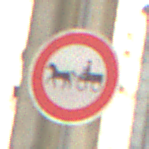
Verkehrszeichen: VerbotGespannfuhrwerke
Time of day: MorningAfternoon
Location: Roofed (Suburban)
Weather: PartlyCloudy
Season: Winter
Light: Natural